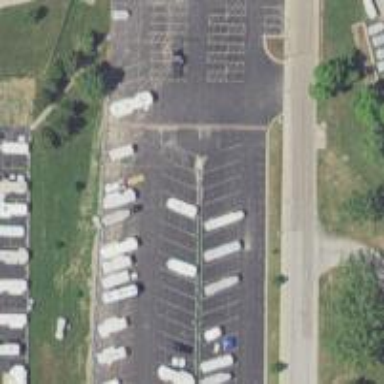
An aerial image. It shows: Parking area with surface.